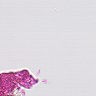
Metastatic tissue present: no